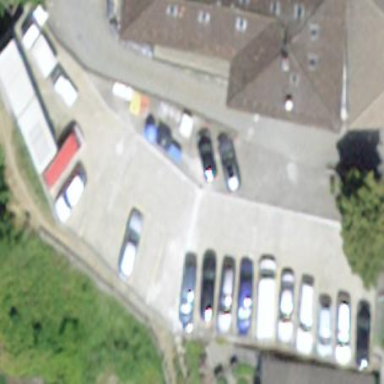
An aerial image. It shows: Parking area.